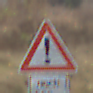
Verkehrszeichen: Gefahrenstelle
Zusatzzeichen unten: LaengeEinerStrecke3
Umgebung: Outdoor, Nature
Tageszeit: MorningAfternoon
Wetter: PartlyCloudy
Licht: Natural
Jahreszeit: NotSpecified
Kontrast: HighContrast